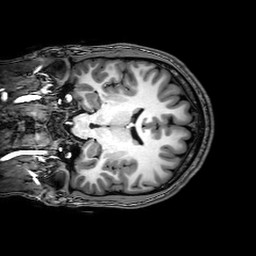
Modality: T1w
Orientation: coronal
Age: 21
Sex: male
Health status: healthy
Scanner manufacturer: philips
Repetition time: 0.008173 s
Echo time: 0.00374 s